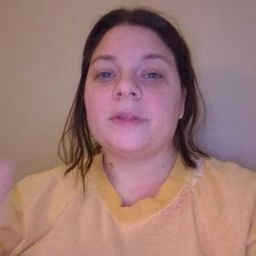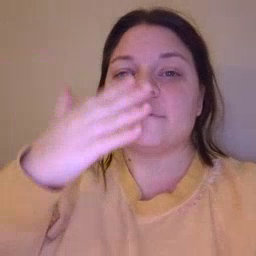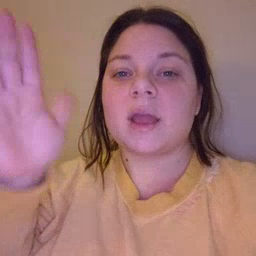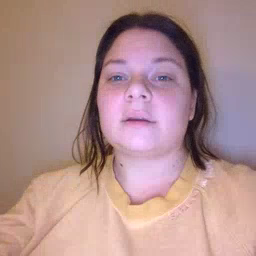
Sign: flag